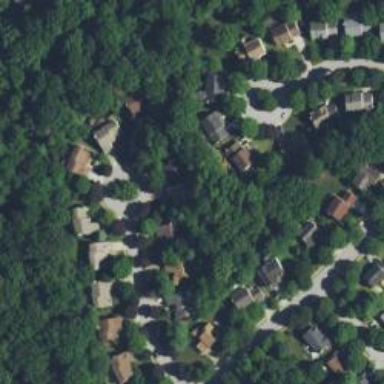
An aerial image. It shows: Residential road.